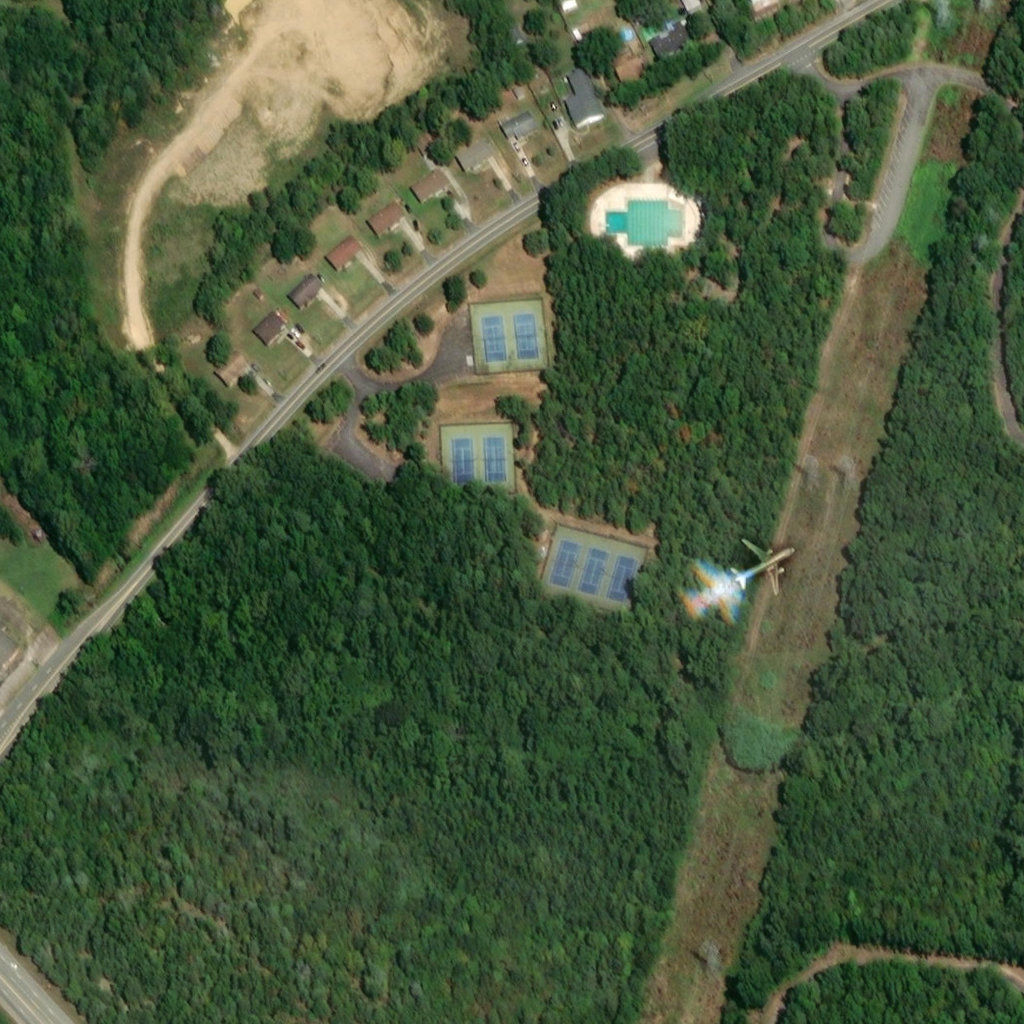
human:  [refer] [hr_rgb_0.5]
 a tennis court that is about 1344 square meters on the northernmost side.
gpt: <box>[[45, 28, 53, 36, 0]]</box>